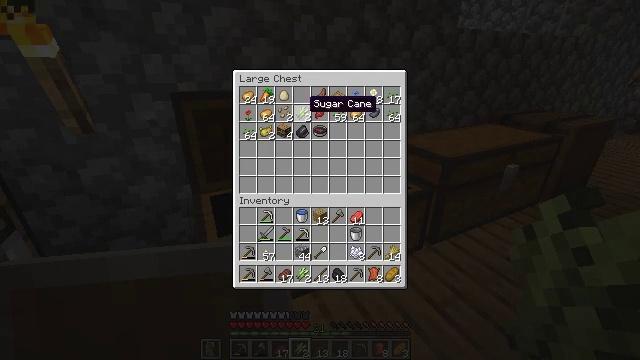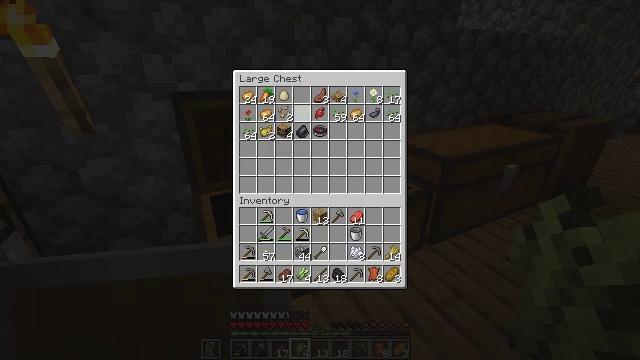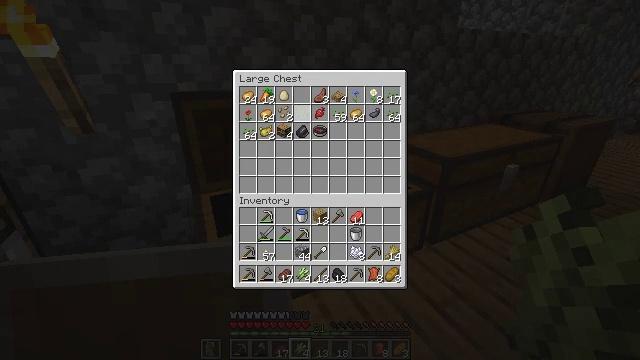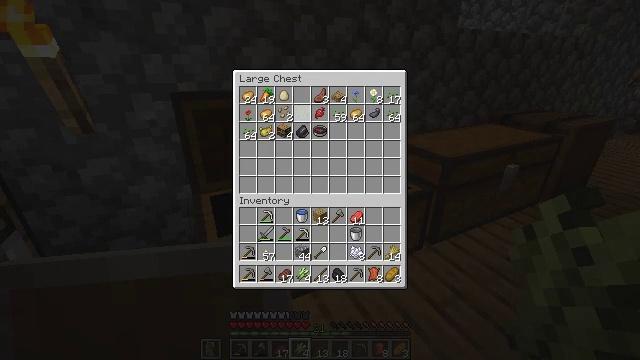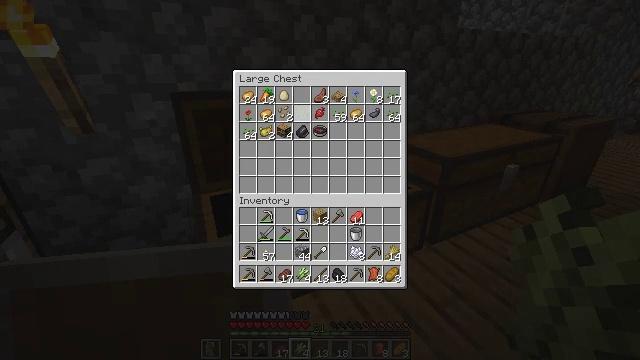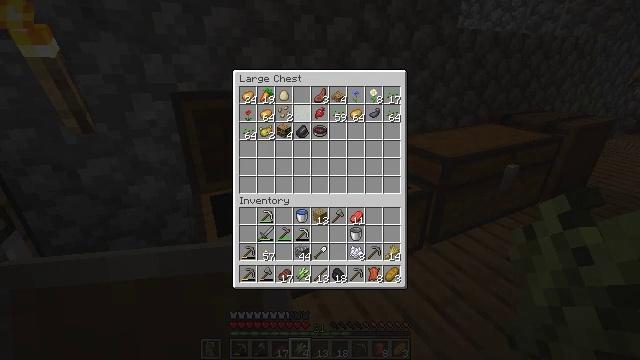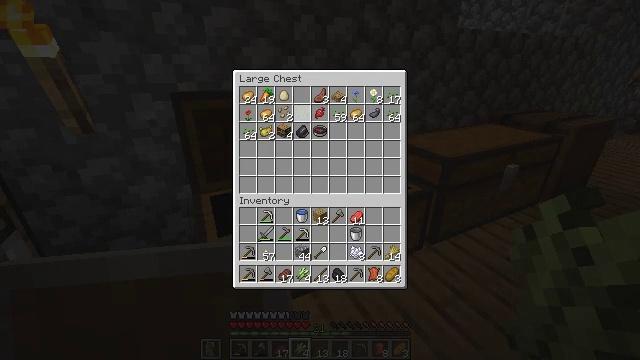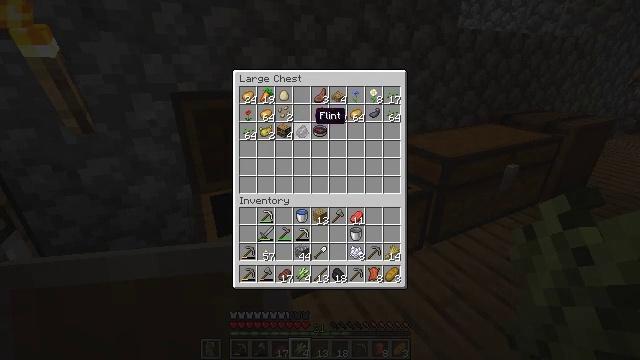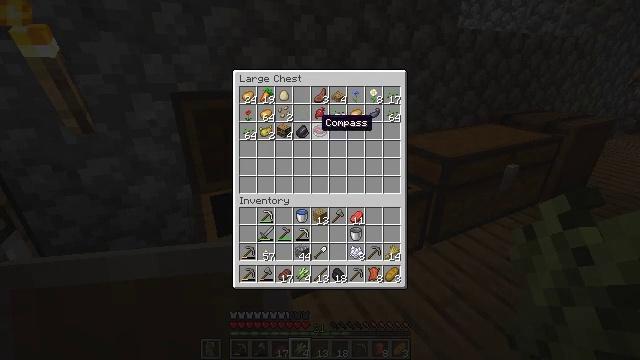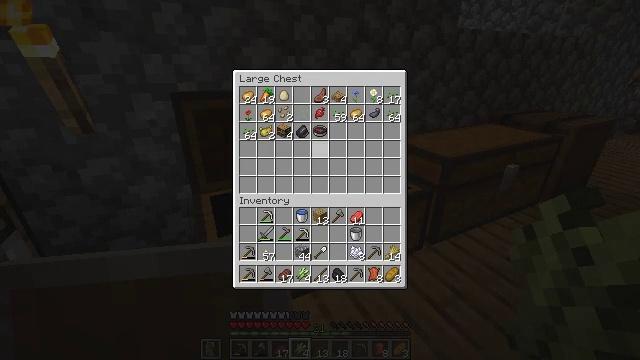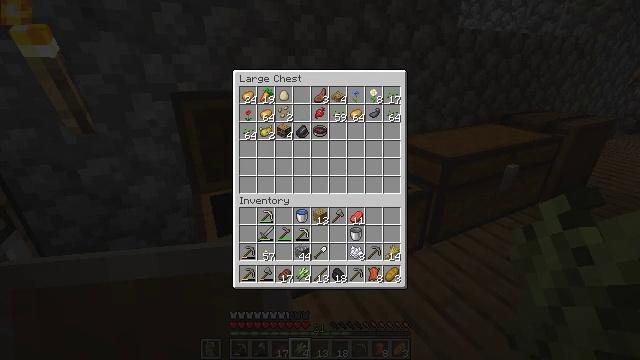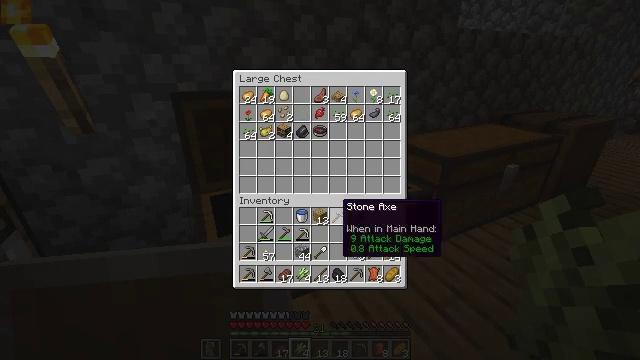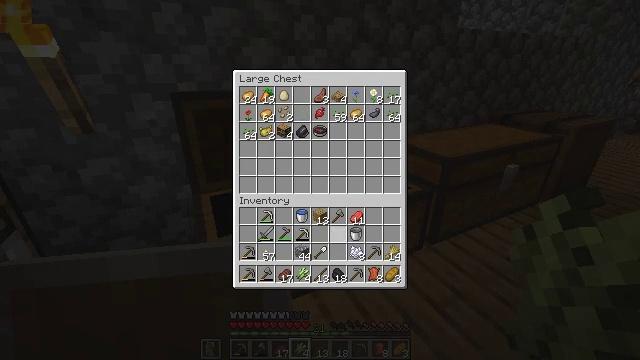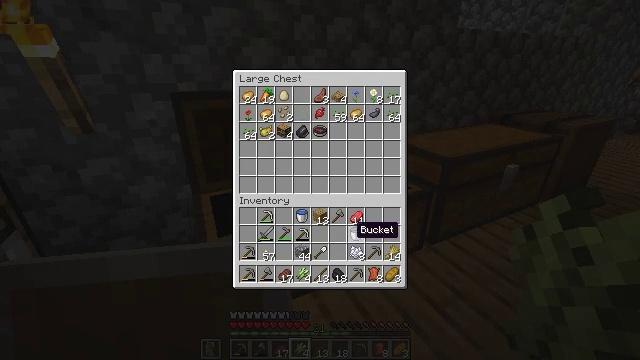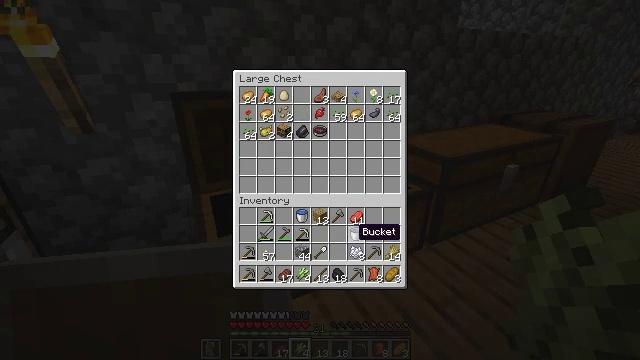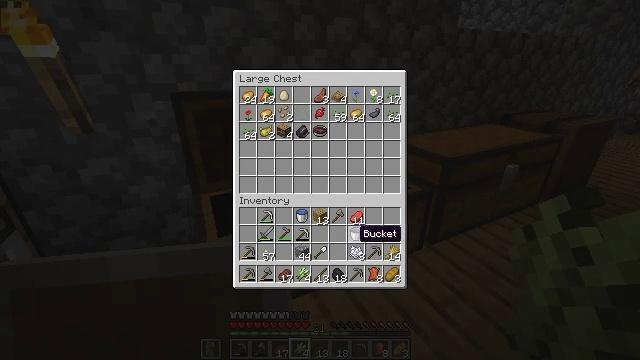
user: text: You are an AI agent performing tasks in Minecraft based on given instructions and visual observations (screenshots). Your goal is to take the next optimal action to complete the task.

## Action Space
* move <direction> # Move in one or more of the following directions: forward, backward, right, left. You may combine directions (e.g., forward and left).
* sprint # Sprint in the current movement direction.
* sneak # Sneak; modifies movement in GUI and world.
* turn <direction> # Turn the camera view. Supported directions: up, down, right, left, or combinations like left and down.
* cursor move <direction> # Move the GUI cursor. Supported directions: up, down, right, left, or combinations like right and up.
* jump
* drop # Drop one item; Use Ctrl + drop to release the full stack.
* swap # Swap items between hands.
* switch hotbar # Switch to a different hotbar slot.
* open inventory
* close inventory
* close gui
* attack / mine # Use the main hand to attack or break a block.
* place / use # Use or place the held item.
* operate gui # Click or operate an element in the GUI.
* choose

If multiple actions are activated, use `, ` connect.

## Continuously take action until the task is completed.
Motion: motion action
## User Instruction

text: In the crafting table, craft some paper.
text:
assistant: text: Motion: sneak, operate gui
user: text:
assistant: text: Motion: sneak, operate gui
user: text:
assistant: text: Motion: sneak
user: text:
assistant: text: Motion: sneak
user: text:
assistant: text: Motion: sneak
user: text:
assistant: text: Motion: sneak, cursor move down
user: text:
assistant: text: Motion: sneak
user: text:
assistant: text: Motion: sneak, cursor move down
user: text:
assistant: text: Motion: sneak, cursor move right and down
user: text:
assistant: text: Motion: sneak, cursor move right and down
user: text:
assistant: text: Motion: sneak, cursor move down
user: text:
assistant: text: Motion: sneak, cursor move right and down
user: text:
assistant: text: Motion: sneak
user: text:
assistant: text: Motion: sneak
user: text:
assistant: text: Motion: sneak
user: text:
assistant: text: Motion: no_op
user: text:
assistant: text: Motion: no_op
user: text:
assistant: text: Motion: cursor move left
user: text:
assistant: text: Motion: turn left and down
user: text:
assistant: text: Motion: turn left and down
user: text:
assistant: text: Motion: turn left and down
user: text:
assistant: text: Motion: turn left
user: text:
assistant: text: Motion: move left, turn left and up
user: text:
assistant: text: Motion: move left
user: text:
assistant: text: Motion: move forward and move left, turn left and up
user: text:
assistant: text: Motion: move forward and move left, turn left and up
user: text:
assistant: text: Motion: move forward and move left, turn left
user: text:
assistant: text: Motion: move forward and move left, turn left and down
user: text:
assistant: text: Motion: no_op
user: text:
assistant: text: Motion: use / place